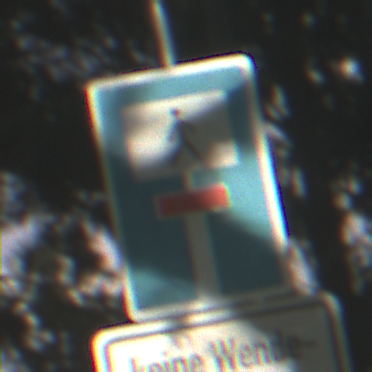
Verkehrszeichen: SackgasseFussgaengerDurchlaessig
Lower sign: HinweisGeaenderteVorfahrtVerkehrsfuehrungVerkehrsregelung3
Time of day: MorningAfternoon
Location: Outdoor (Nature)
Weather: Clear
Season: NotSpecified
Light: Natural